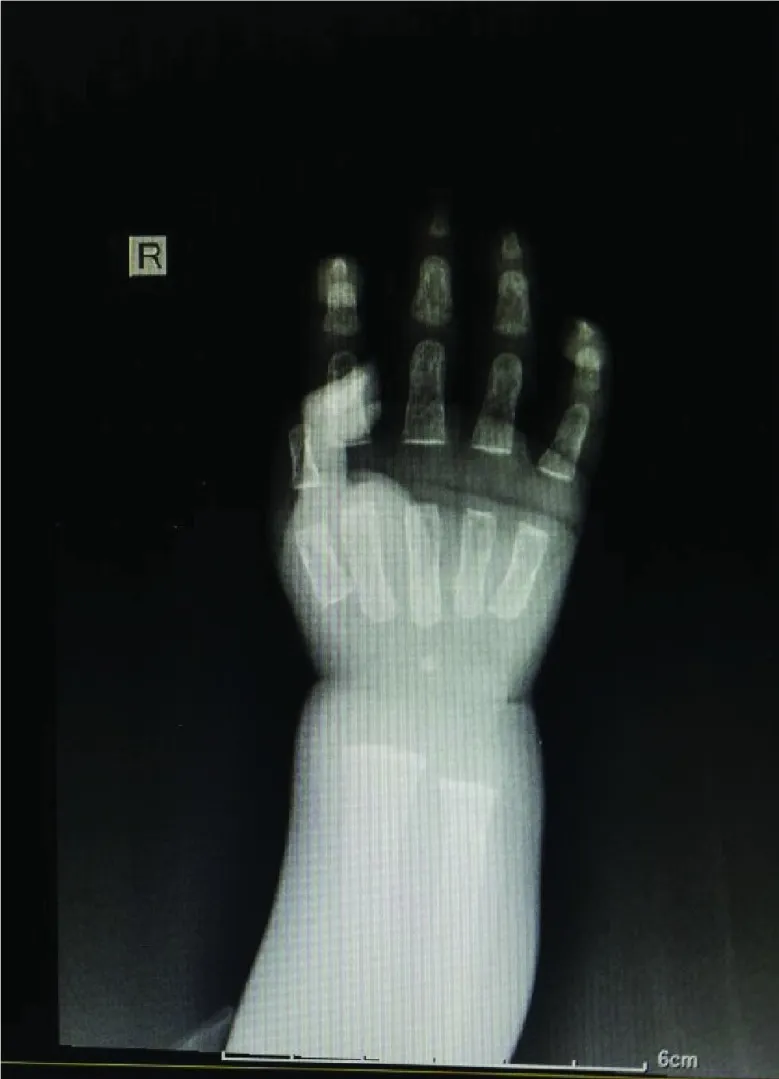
X-ray right hand showing syndactyly.
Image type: radiology (x_ray)